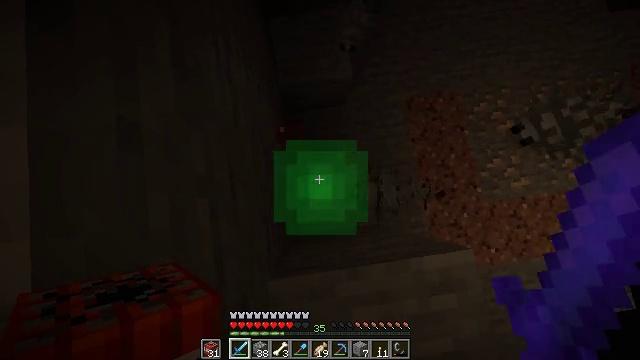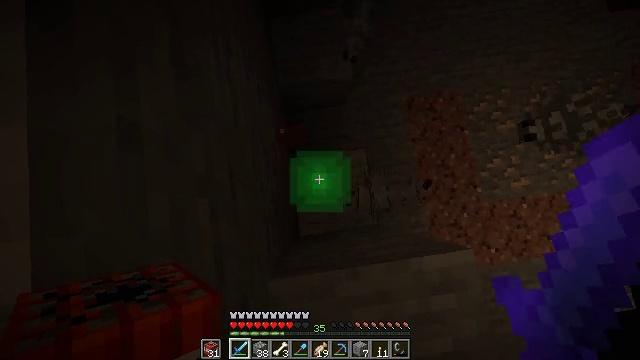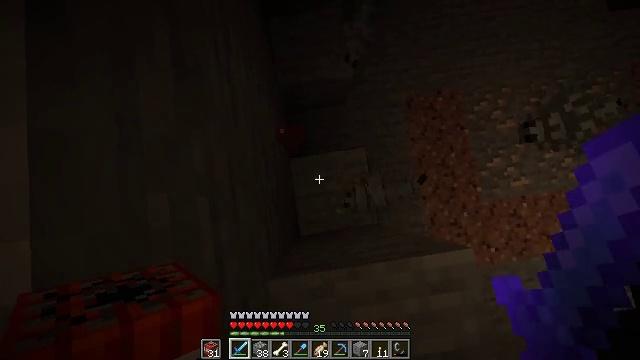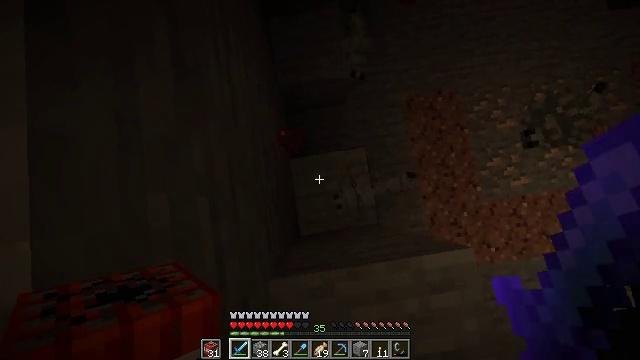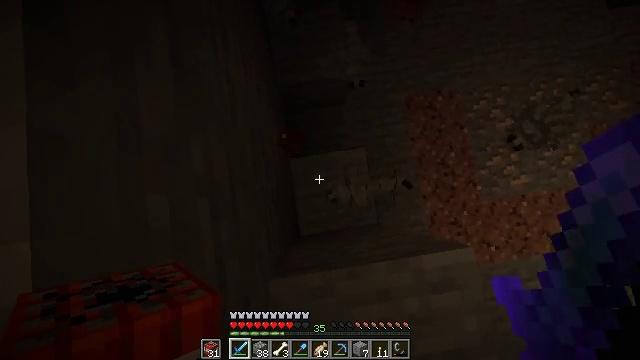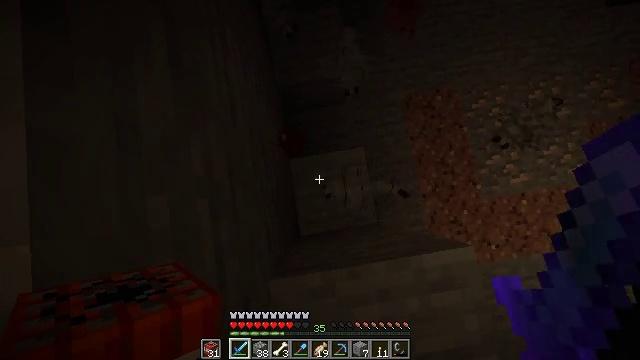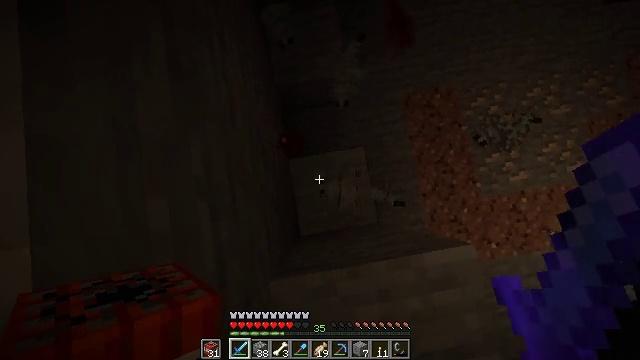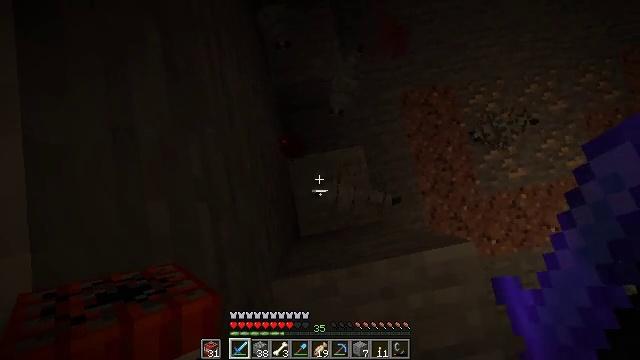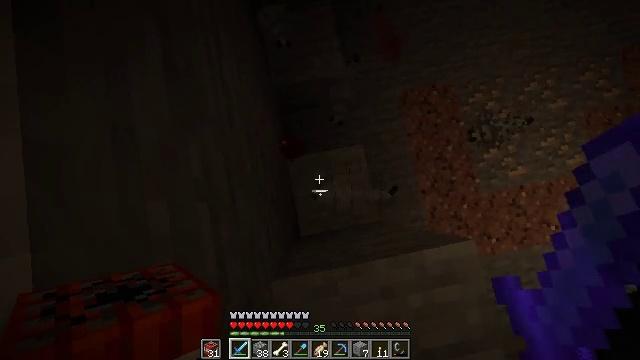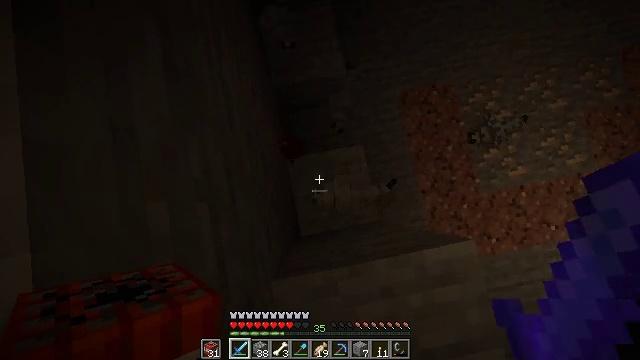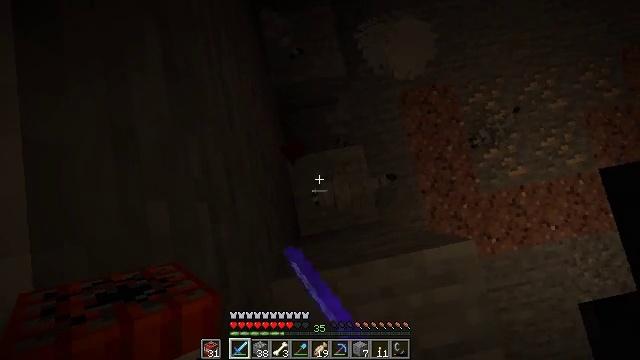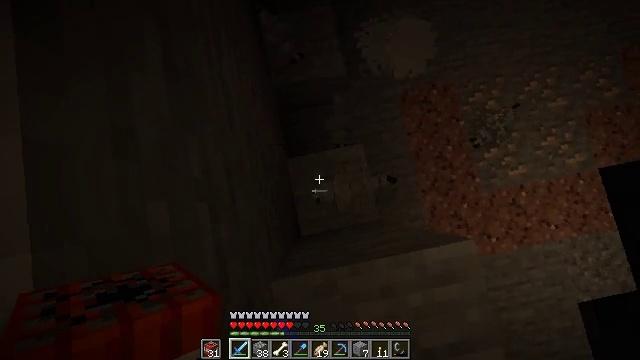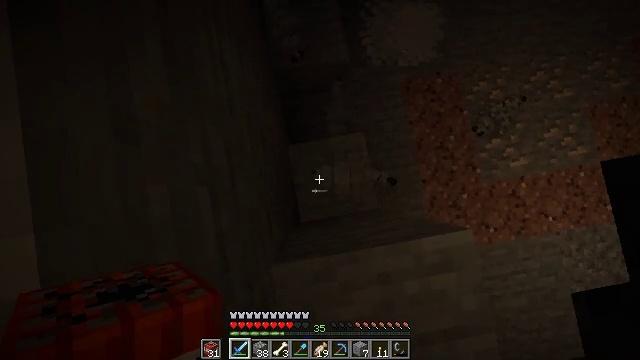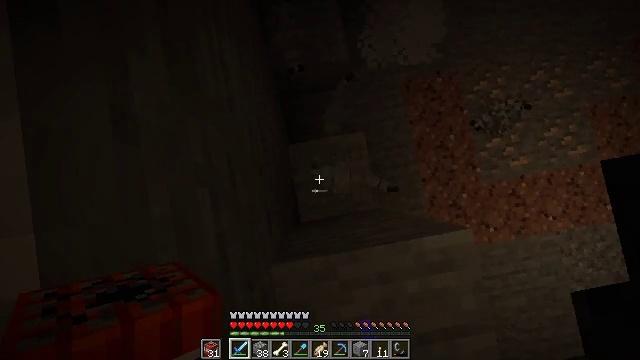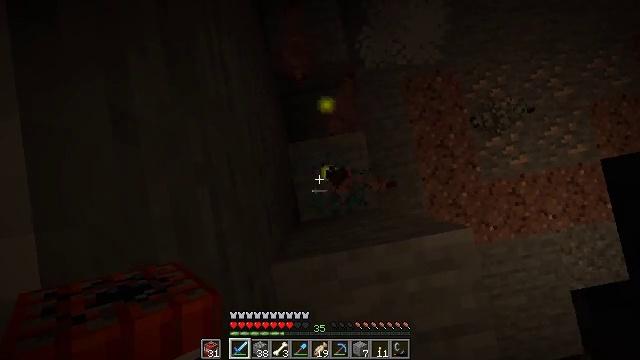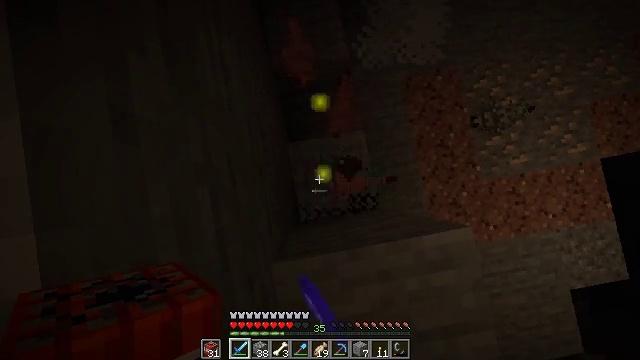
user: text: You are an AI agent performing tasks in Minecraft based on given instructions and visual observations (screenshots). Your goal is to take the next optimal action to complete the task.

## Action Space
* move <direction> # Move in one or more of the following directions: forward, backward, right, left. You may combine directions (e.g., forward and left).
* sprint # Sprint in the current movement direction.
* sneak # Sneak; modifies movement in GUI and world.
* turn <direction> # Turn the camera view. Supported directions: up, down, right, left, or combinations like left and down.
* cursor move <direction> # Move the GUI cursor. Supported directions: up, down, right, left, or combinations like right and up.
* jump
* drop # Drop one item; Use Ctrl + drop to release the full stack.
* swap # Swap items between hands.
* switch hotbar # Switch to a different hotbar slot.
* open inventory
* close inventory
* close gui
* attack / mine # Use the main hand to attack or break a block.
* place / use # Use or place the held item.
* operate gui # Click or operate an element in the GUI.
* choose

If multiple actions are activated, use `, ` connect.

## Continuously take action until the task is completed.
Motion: motion action
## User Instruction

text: Kill a silverfish.
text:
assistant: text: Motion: sneak
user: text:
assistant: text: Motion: sneak
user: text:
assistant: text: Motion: sneak
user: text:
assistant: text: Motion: sneak
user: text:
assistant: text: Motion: sneak
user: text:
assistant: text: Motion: sneak
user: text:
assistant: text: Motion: sneak, turn right
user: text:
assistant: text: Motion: sneak
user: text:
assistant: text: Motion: sneak, attack / mine
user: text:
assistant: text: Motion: sneak, attack / mine
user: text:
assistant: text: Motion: sneak, attack / mine
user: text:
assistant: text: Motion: sneak, turn left and down
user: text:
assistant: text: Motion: sneak
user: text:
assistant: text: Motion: sneak, attack / mine
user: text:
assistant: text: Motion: sneak, attack / mine
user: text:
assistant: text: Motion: sneak, attack / mine
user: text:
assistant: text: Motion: sneak, attack / mine
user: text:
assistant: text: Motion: sneak, attack / mine
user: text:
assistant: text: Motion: sneak, attack / mine
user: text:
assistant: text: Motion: sneak
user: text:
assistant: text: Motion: sneak
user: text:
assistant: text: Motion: sneak
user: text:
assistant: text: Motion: sneak
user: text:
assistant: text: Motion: sneak
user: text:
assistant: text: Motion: sneak
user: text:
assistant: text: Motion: sneak
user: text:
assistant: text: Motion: sneak
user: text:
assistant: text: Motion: sneak
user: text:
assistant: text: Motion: sneak
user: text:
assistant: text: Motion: sneak